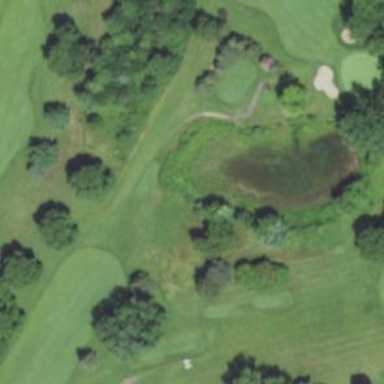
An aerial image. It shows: Water hazard on golf course. The hazard is natural water feature.